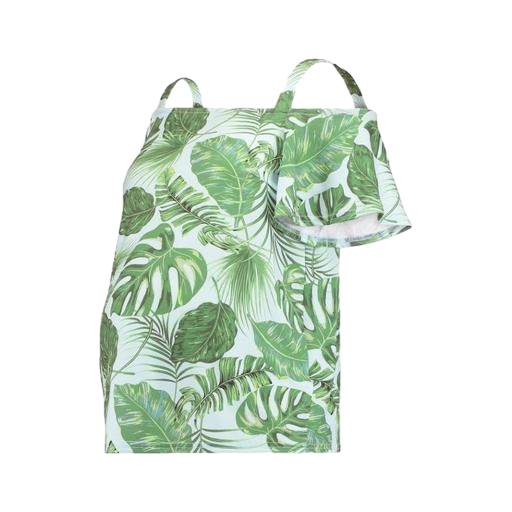
green maternity nursing top, tropical looking shirt, green tropical print, white background